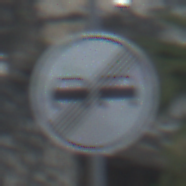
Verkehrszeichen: EndeUeberholverbot
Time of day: MorningAfternoon
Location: Outdoor (Suburban)
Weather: PartlyCloudy
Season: NotSpecified
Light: Natural